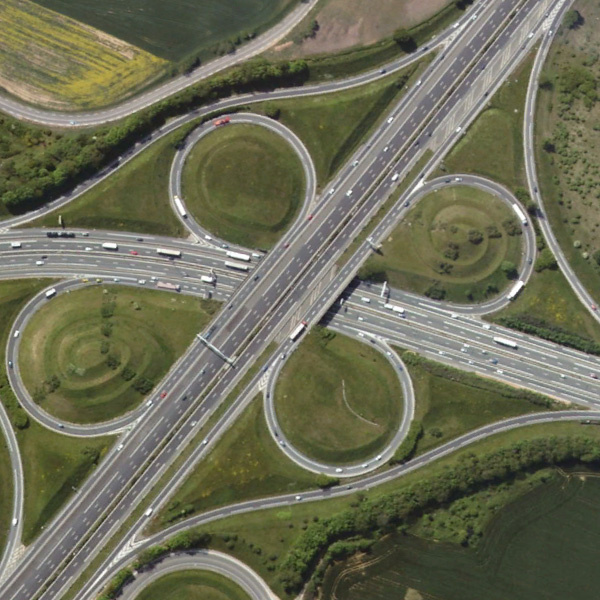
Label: Viaduct